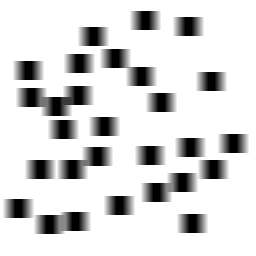
Squares: 28
Triangles: 0
Stars: 0
Total shapes: 28